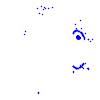
Particle: pion